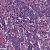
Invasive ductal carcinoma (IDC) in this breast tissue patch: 1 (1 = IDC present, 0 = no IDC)